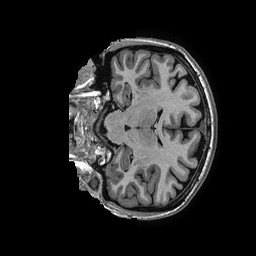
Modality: T1w
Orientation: coronal
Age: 46
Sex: female
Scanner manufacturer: ge
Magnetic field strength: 3 T
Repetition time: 0.006952 s
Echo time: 0.00292 s